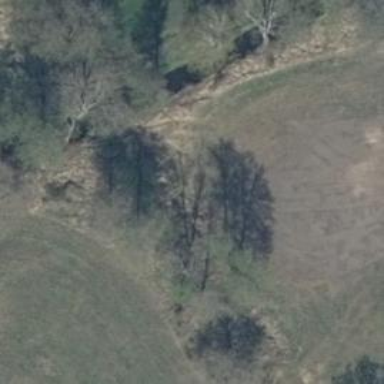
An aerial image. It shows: Row of deciduous broadleaved trees.